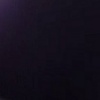
Label: space